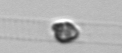
Label: Dactyliosolen_blavyanus